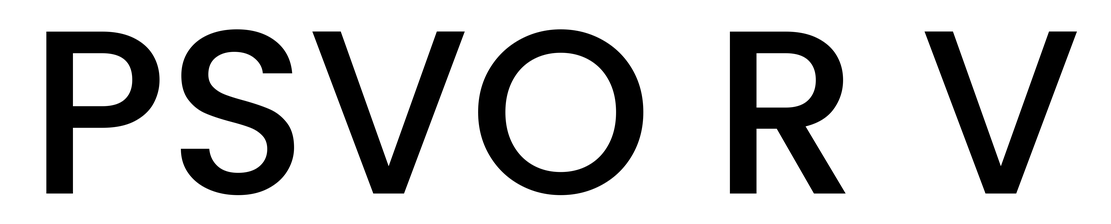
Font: Poppins-Medium